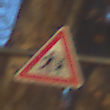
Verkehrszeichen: KinderLinks
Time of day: SunriseSunset
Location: Outdoor (Nature)
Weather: Clear
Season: Autumn
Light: Natural